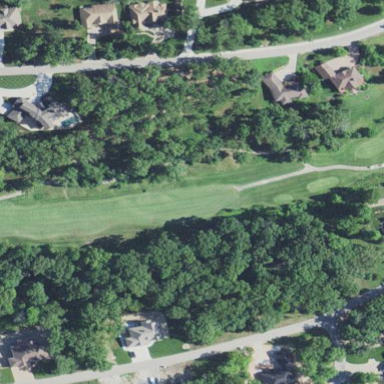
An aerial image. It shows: Rough grassy area used for golf.